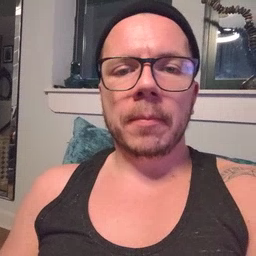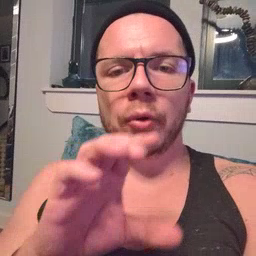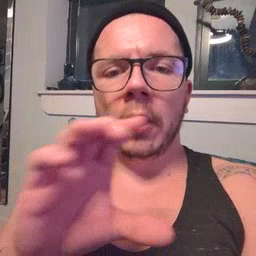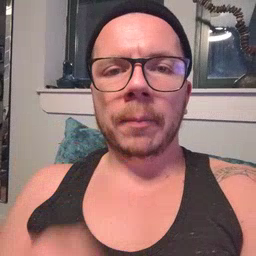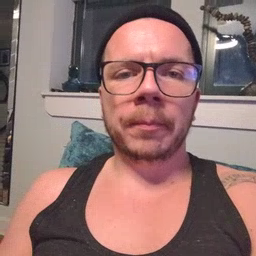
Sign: chocolate